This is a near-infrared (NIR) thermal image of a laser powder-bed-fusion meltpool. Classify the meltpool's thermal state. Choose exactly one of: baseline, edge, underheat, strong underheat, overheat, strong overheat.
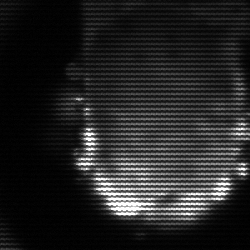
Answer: baseline